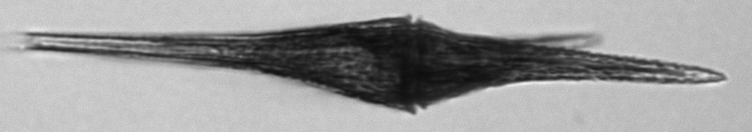
Label: Tripos_furca